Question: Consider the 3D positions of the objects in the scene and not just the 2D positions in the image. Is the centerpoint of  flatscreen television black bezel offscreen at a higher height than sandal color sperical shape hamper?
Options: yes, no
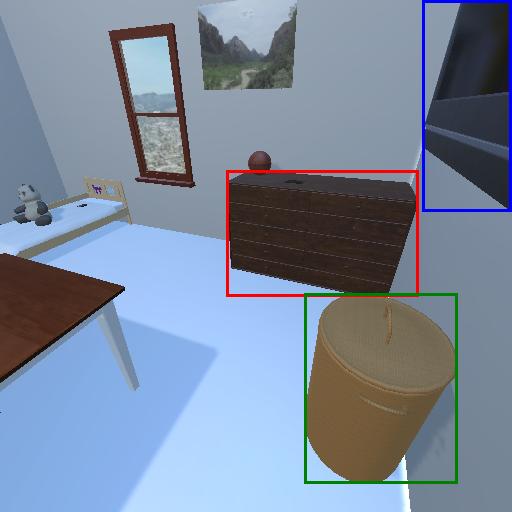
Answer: yes